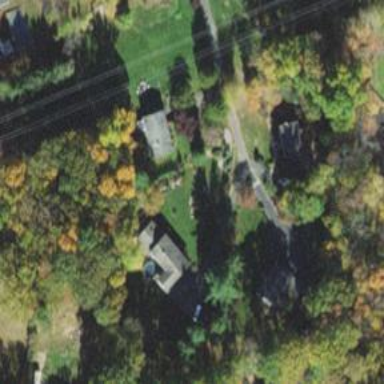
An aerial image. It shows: Driveway.